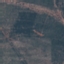
Land use / land cover: HerbaceousVegetation